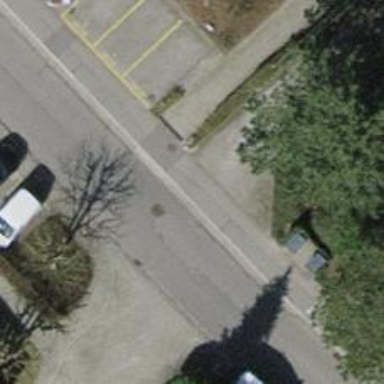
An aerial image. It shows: Service road with paving stones.